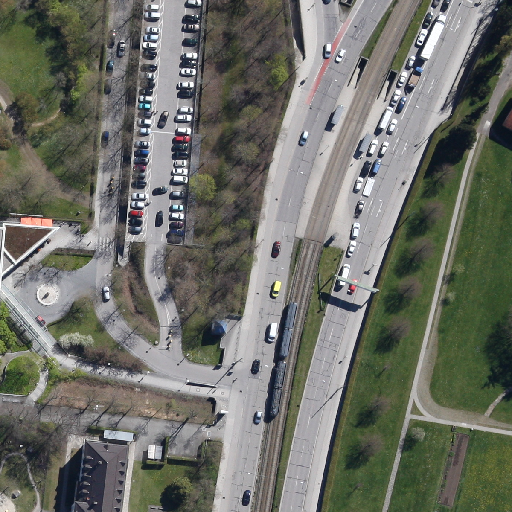
Referring expression: bus driving on the road